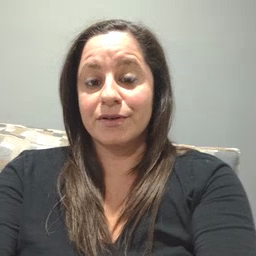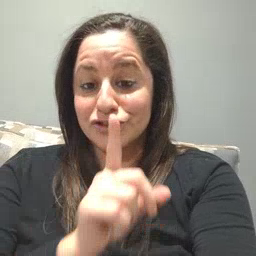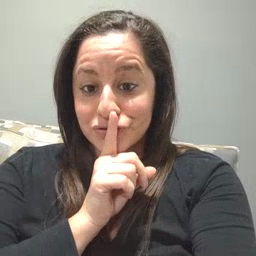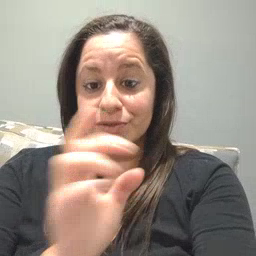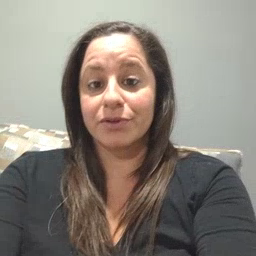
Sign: shhh